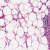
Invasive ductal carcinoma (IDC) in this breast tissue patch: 0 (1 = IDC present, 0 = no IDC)